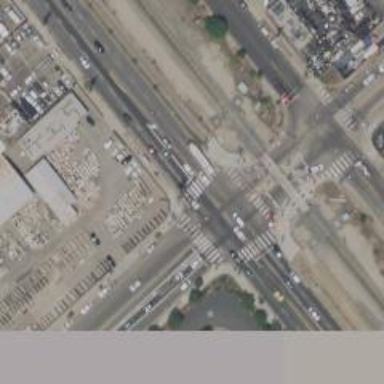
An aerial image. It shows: Marked road crossing with pedestrian island.